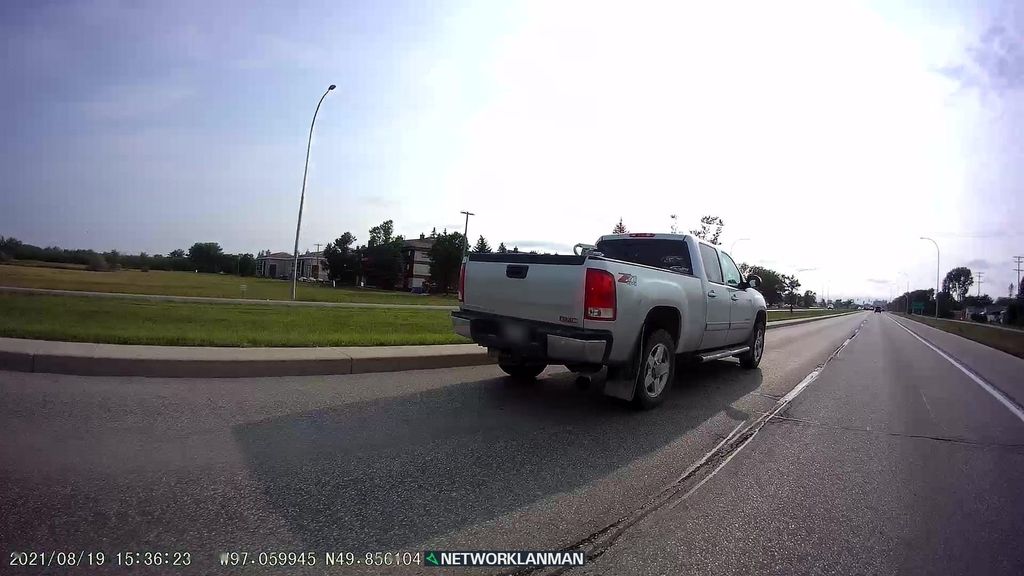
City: winnipeg